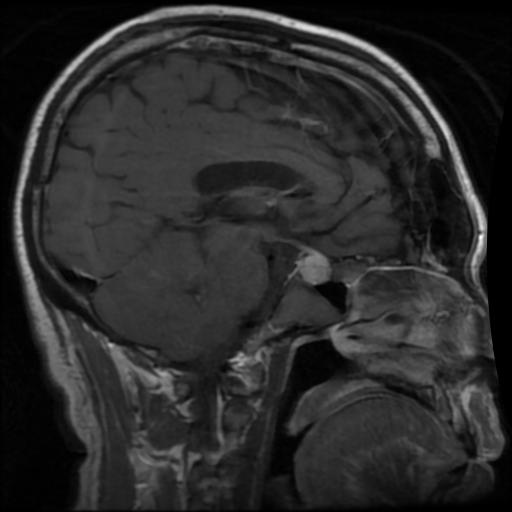
Label: pituitary